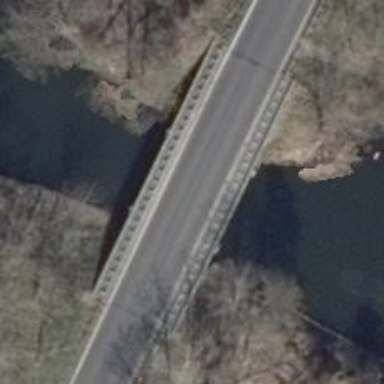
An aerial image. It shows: There is bridge in the image.